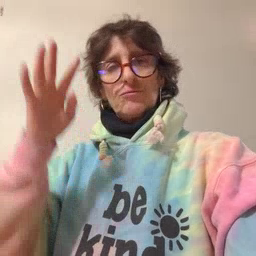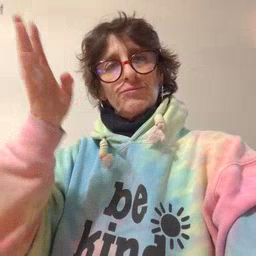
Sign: pretend